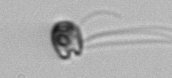
Label: flagellate_morphotype1